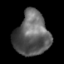
Tissue: skin
Cell type: Epithelial cells
Senescence score: 0.2715
Nuclear area (px): 1464
Mean DAPI intensity: 96.477